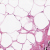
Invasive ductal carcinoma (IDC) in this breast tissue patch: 0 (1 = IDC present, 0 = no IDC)